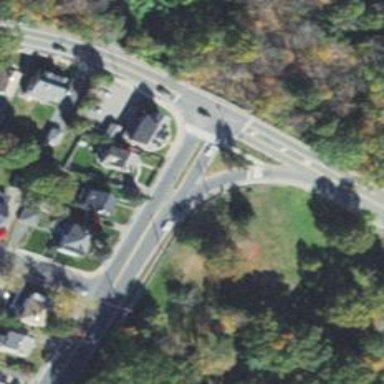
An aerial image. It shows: Asphalt road with secondary link designation.